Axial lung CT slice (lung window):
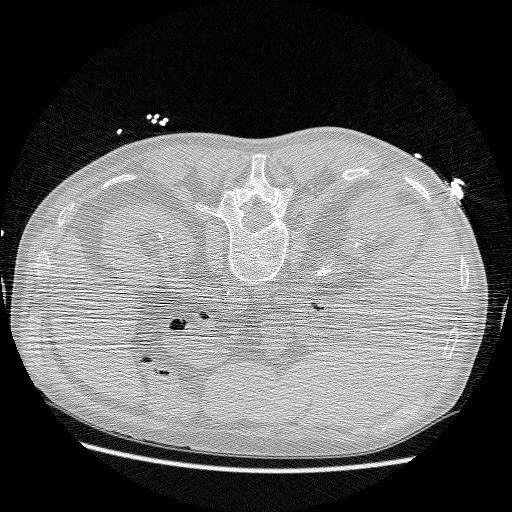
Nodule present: no